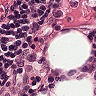
Metastatic tissue present: no